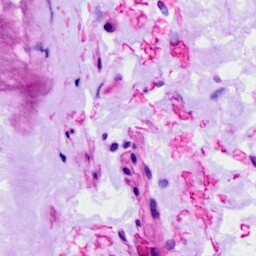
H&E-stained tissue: Ovarian